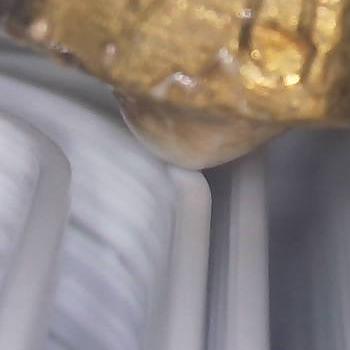
Flow rate: 112%